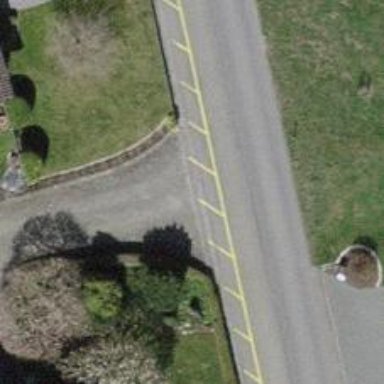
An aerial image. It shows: Driveway made of paving stones.